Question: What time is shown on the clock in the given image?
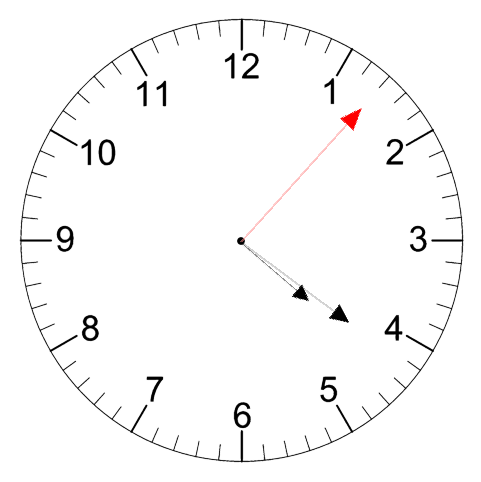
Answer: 04:21:07